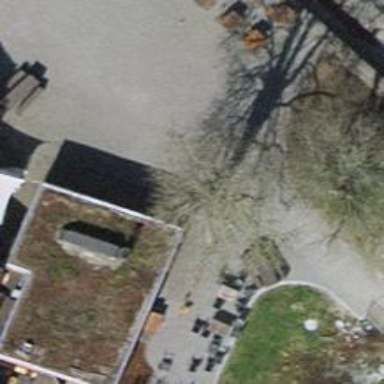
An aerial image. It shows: Restaurant.